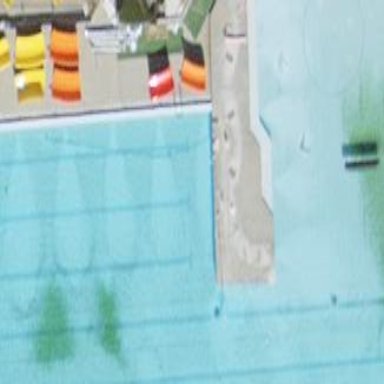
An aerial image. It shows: Swimming pool located in leisure land.